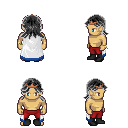
a pixel art fantasy rpg character, male body template, human, tanned skin, white trimmed cape, red pants, gray loose hair, bronze tiara, bracelets, black shoes, four views (front, back, left, right), 2x2 character sprite sheet, small pixel art, hard edges, no anti-aliasing